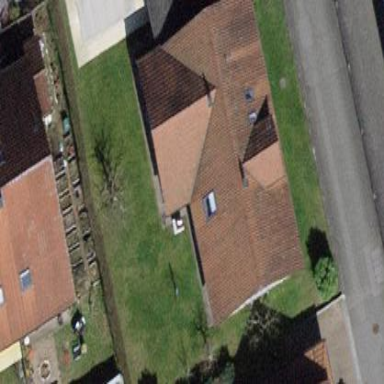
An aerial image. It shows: Building with tiled roof.